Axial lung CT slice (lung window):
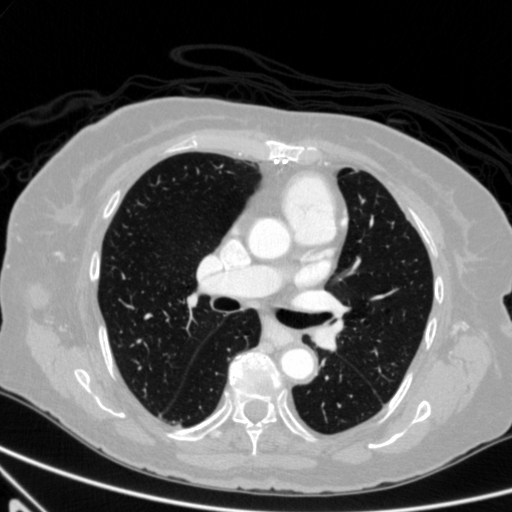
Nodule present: no